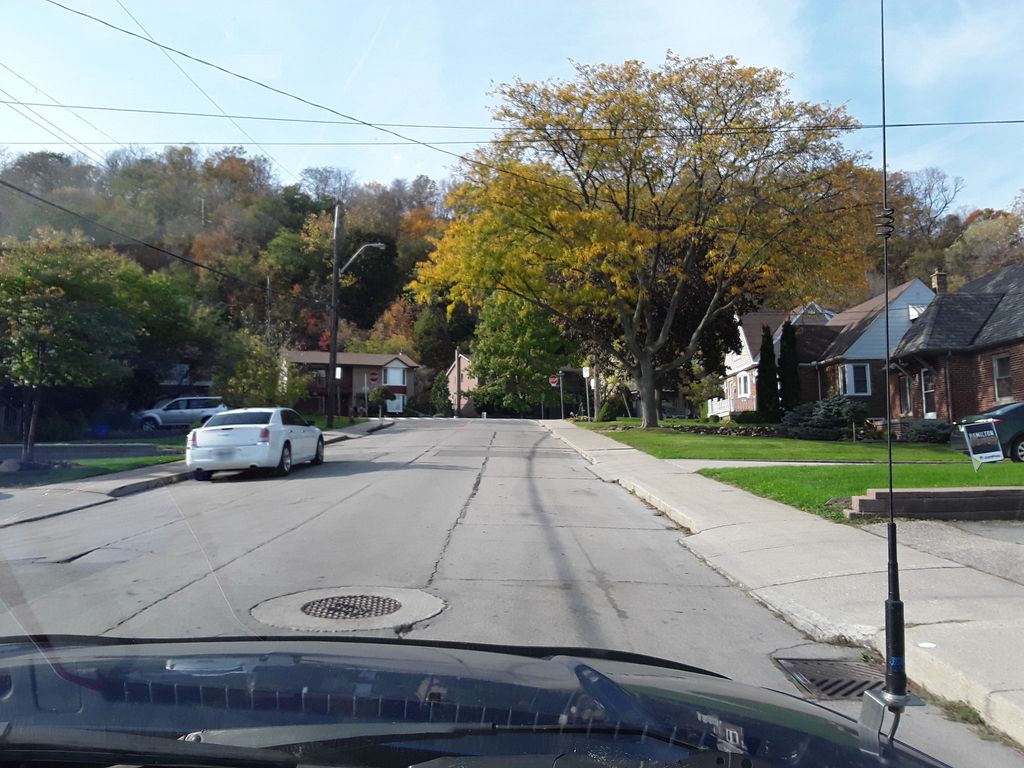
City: hamilton